Interaction volume radius: 5 \u00c5
Interaction volume height: 20 \u00c5
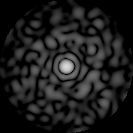
Disorder parameter: 0.8592